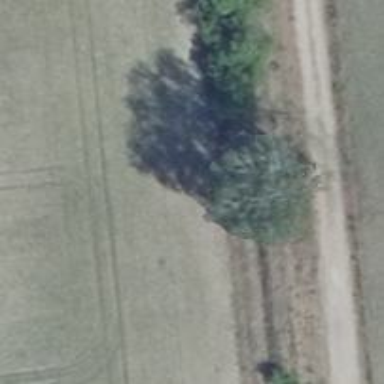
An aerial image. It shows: Row of deciduous broadleaved trees.